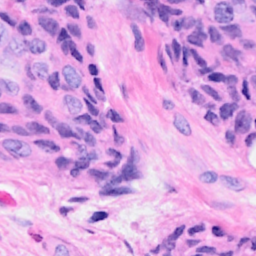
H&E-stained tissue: Breast